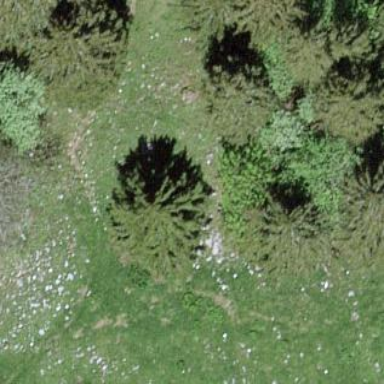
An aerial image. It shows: Forest with evergreen needle-leaved trees.